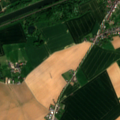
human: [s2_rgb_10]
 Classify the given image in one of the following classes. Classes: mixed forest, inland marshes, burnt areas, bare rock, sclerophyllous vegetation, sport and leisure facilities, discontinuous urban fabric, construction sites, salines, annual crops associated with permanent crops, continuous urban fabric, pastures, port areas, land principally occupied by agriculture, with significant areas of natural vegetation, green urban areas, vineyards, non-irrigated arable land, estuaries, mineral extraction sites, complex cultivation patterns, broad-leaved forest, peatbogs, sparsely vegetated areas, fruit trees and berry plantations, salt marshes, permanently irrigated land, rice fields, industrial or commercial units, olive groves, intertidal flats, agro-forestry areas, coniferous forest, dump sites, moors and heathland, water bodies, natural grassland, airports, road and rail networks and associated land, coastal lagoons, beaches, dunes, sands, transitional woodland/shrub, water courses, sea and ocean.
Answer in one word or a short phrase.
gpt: discontinuous urban fabric, non-irrigated arable land, complex cultivation patterns, land principally occupied by agriculture, with significant areas of natural vegetation